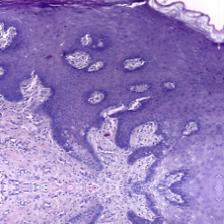
Diagnosis: Normal